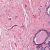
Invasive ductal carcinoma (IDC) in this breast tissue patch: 0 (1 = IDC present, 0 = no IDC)